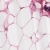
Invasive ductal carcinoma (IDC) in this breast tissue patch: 0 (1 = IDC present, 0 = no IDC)